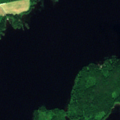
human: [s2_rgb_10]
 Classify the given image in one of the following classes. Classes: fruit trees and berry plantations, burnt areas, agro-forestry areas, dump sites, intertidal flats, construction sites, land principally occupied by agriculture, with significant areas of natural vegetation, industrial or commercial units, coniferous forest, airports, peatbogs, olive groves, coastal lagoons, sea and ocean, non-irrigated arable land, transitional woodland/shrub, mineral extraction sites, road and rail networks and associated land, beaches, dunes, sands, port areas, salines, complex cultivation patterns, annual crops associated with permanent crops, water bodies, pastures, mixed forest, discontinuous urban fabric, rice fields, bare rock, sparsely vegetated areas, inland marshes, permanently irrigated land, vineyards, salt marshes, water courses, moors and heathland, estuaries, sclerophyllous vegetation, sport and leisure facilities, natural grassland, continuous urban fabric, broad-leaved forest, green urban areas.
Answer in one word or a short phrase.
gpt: land principally occupied by agriculture, with significant areas of natural vegetation, mixed forest, water bodies